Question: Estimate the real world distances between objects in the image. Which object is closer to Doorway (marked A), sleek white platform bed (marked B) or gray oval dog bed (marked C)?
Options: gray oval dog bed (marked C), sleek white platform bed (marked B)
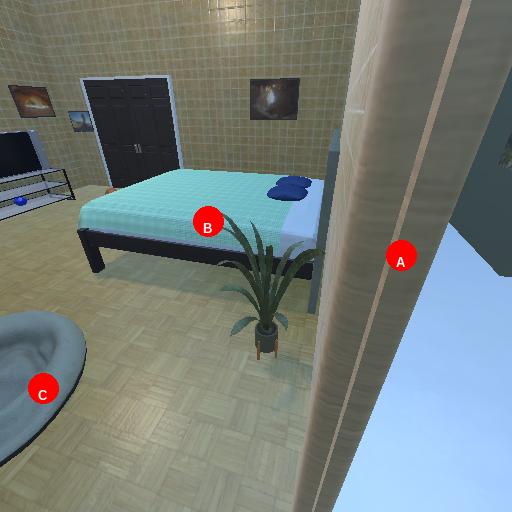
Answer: gray oval dog bed (marked C)